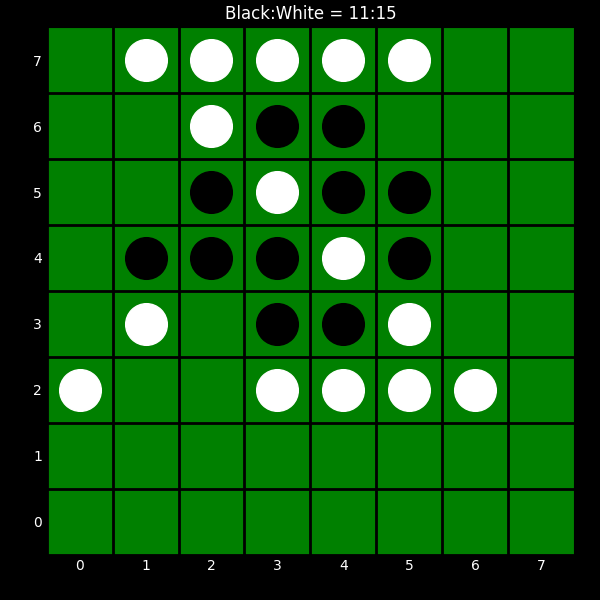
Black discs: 11
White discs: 15